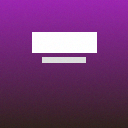
Screen state: on